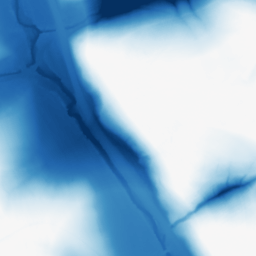
Category: morphological
Decomposition family: morphological
Decomposition parameters: operation: closing
size: 100
Upsampling method: cubic_mitchell
Upsampling parameters: scale: 2
Upsampling scale: 2